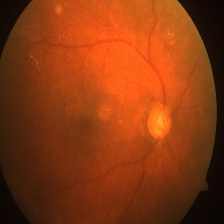
Diabetic retinopathy grade: Severe